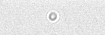
Label: camera_spot